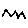
Label: zigzag